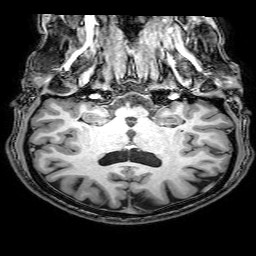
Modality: T1w
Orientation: sagittal
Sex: male
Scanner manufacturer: philips
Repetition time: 0.008167 s
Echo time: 0.00374 s